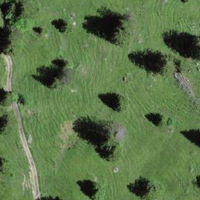
EUNIS habitat code: 24
Species observed at this site:
Plantago media